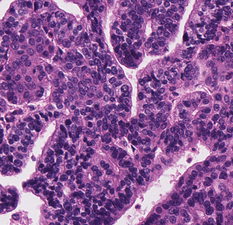
Tumor epithelial tissue: yes
Tumor-associated stroma tissue: no
Normal tissue: no